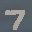
Label: 7